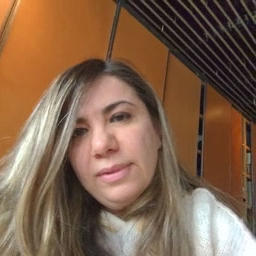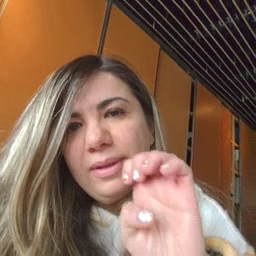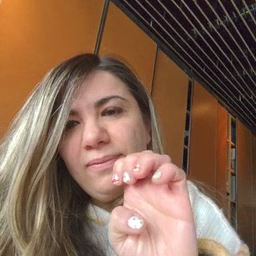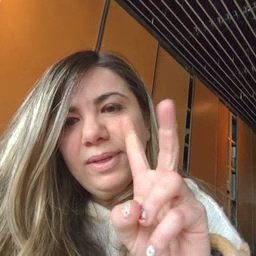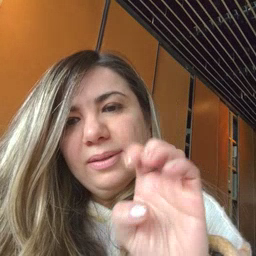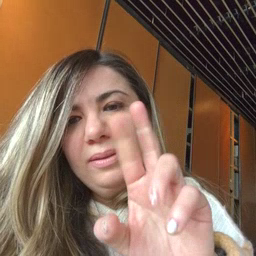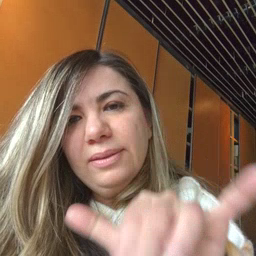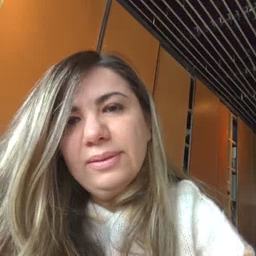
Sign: every